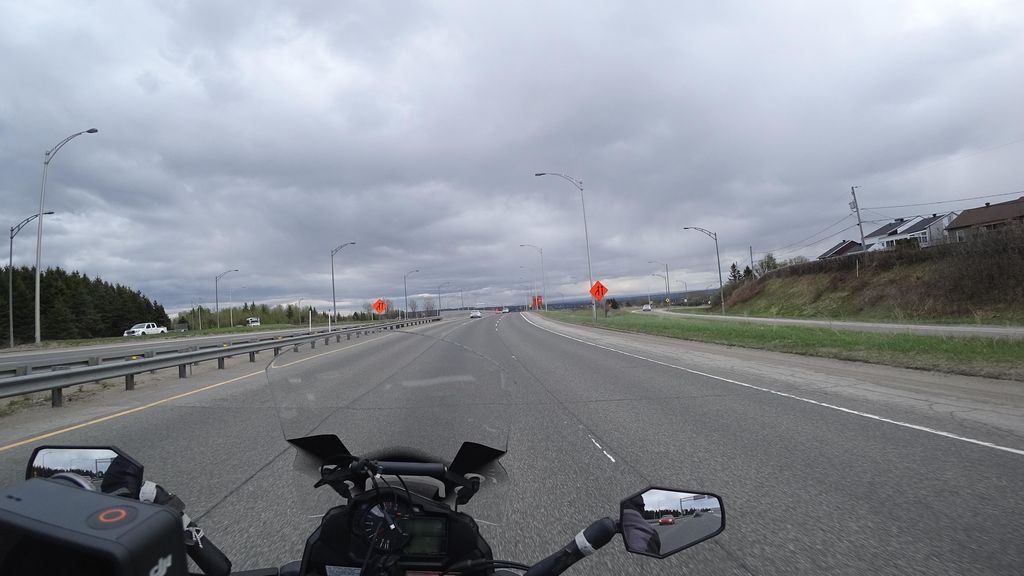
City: quebec_city